Question: I have declared datatable inside using block which calls the Dispose method at the end of the scope.
'''
using (DataTable dt = Admin_User_Functions.Admin_KitItems_GetItems())
{
...
}
'''
But in reflector, datatable doesnt seens to have 'Dispose' function

How is that ?
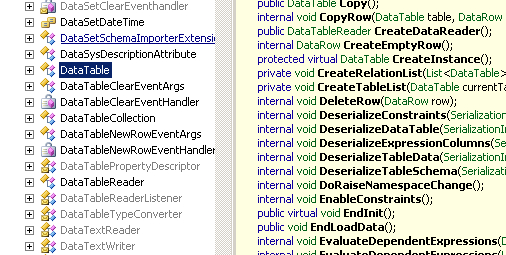
Answer: 'System.Data.DataTable' extends 'System.ComponentModel.MarshalByValueComponent' and, MarshalByValueComponent implements 'IDisposable'.
Reflector would not display the methods of the base type unless they are overriden in the derived type.